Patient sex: F
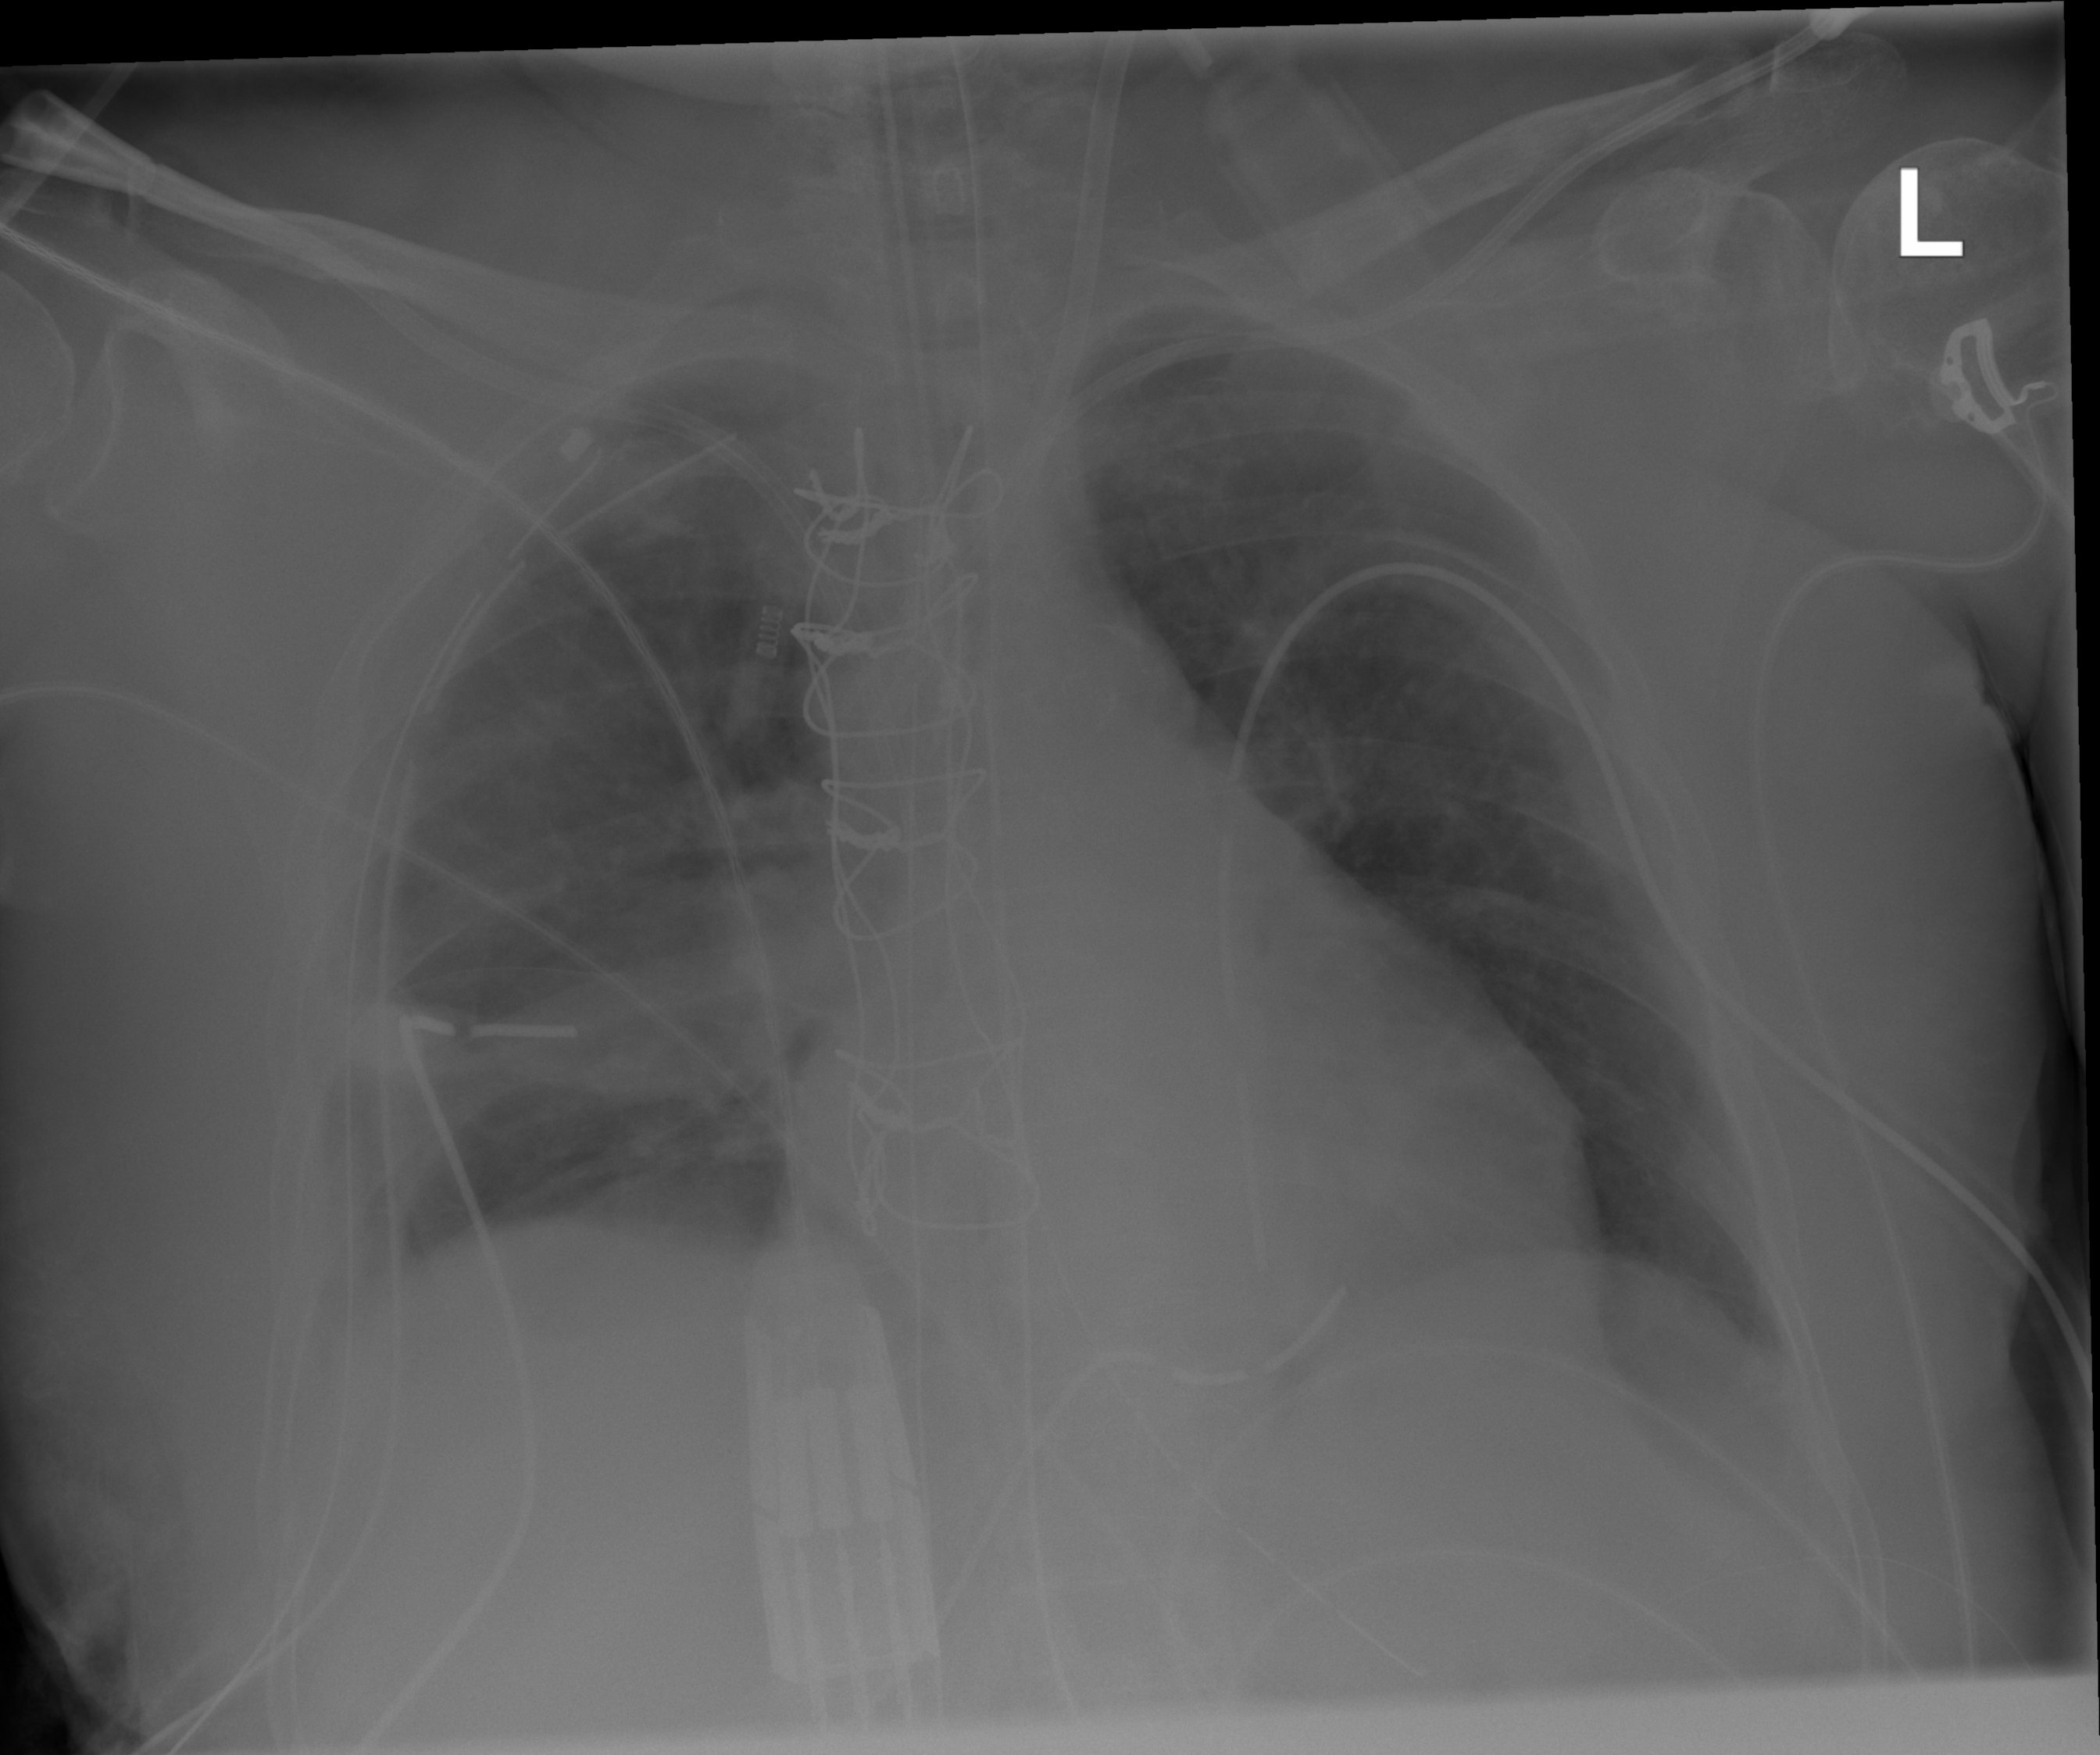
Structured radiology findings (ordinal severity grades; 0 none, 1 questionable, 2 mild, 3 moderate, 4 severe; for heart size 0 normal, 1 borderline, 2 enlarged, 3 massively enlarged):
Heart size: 1
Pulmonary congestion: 2
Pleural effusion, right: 3
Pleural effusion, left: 2
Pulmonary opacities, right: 2
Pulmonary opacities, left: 0
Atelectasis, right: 2
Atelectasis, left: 0